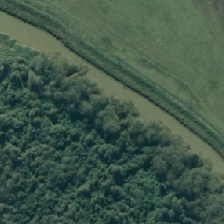
Land cover: deciduous_hardwood